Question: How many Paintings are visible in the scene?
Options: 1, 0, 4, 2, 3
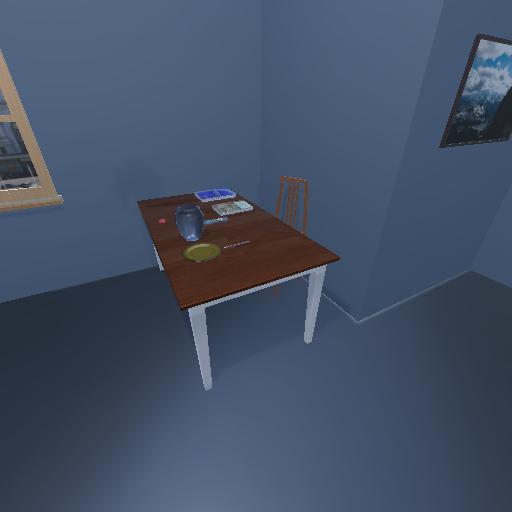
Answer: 1